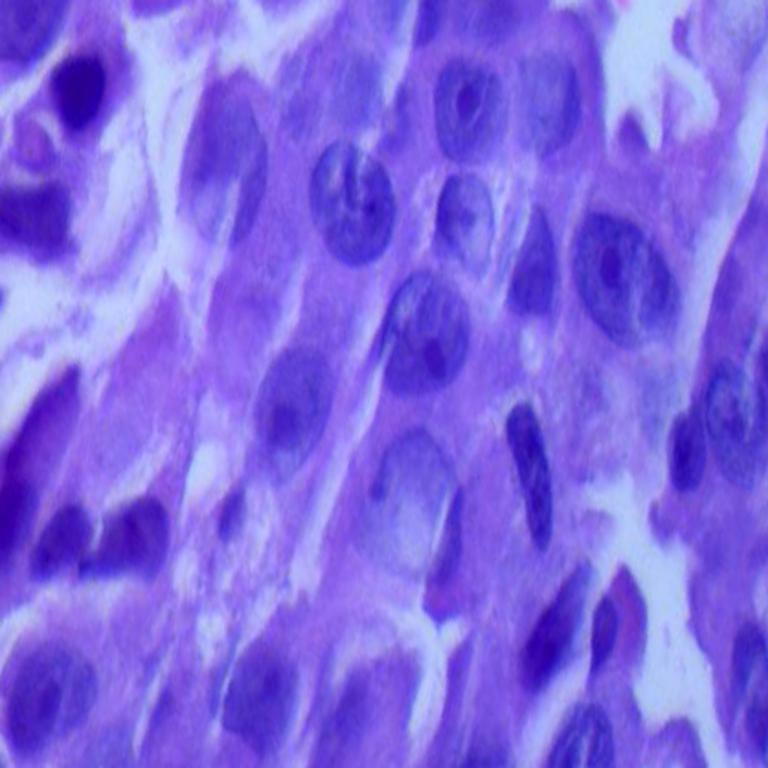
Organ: lung
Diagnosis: adenocarcinomas